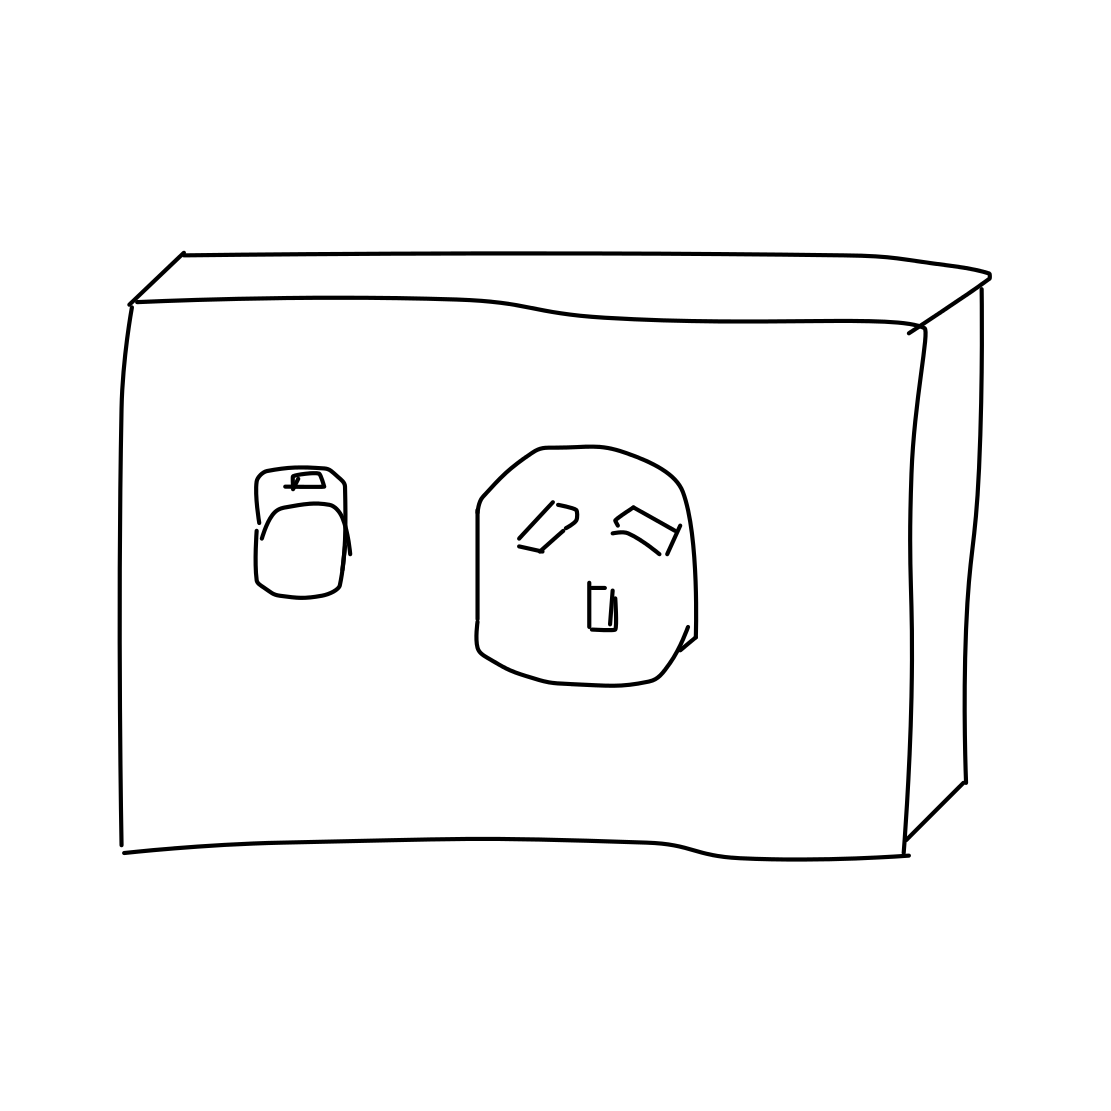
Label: power outlet